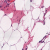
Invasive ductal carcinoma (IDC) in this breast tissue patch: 0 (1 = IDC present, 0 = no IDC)